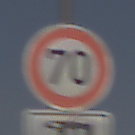
Verkehrszeichen: Geschwindigkeit70
Zusatzzeichen unten: HinweisDurchSinnbild23
Umgebung: Outdoor, Nature
Tageszeit: MorningAfternoon
Wetter: PartlyCloudy
Licht: Natural
Jahreszeit: NotSpecified
Kontrast: HighContrast